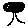
Label: tree